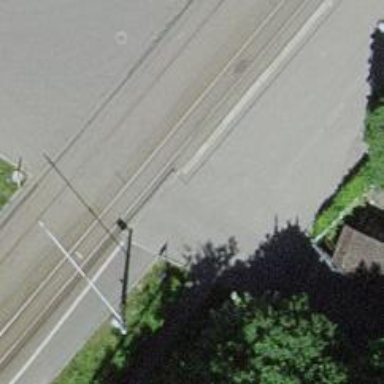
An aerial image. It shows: Tram level crossing on the railway.